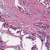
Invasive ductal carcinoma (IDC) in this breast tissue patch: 1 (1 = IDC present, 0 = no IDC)